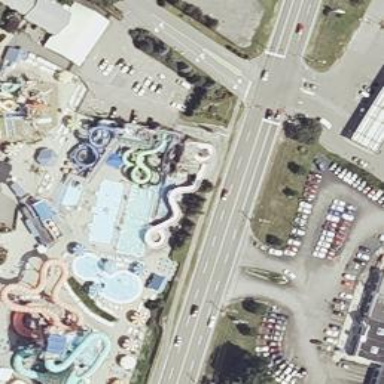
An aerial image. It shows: Water slide attraction.